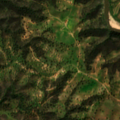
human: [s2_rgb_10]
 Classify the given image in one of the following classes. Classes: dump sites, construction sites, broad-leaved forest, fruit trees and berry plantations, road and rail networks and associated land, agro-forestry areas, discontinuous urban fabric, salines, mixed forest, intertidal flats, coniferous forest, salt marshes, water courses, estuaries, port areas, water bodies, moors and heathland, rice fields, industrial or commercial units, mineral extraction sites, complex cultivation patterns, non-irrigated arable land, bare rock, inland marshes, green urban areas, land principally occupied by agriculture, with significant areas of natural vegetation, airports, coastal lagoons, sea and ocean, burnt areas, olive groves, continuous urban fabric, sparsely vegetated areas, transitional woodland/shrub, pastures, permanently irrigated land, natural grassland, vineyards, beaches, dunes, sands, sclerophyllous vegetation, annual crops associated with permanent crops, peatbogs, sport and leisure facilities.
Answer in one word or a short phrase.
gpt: agro-forestry areas, broad-leaved forest, sclerophyllous vegetation, transitional woodland/shrub